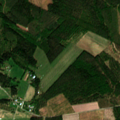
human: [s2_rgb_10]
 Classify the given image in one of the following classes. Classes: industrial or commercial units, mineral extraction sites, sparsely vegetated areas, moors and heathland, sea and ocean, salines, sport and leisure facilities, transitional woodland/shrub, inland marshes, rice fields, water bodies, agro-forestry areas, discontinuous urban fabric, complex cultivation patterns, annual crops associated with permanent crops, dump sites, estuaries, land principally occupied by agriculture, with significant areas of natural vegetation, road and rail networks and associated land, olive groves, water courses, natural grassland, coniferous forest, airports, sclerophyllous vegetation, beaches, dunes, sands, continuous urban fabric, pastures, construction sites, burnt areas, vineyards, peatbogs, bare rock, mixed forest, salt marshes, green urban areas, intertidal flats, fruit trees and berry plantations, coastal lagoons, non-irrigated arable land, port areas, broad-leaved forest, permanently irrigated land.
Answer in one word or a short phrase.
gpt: non-irrigated arable land, coniferous forest, mixed forest, transitional woodland/shrub